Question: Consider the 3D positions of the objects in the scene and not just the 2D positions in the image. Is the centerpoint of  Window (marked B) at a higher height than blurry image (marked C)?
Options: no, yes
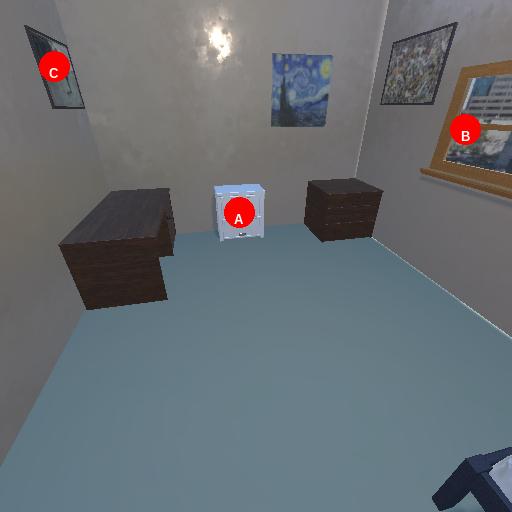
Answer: no